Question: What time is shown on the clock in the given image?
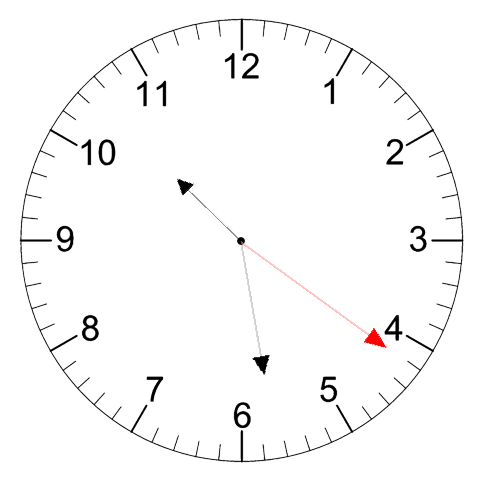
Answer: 10:28:21